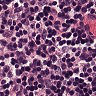
Metastatic tissue present: no